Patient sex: F
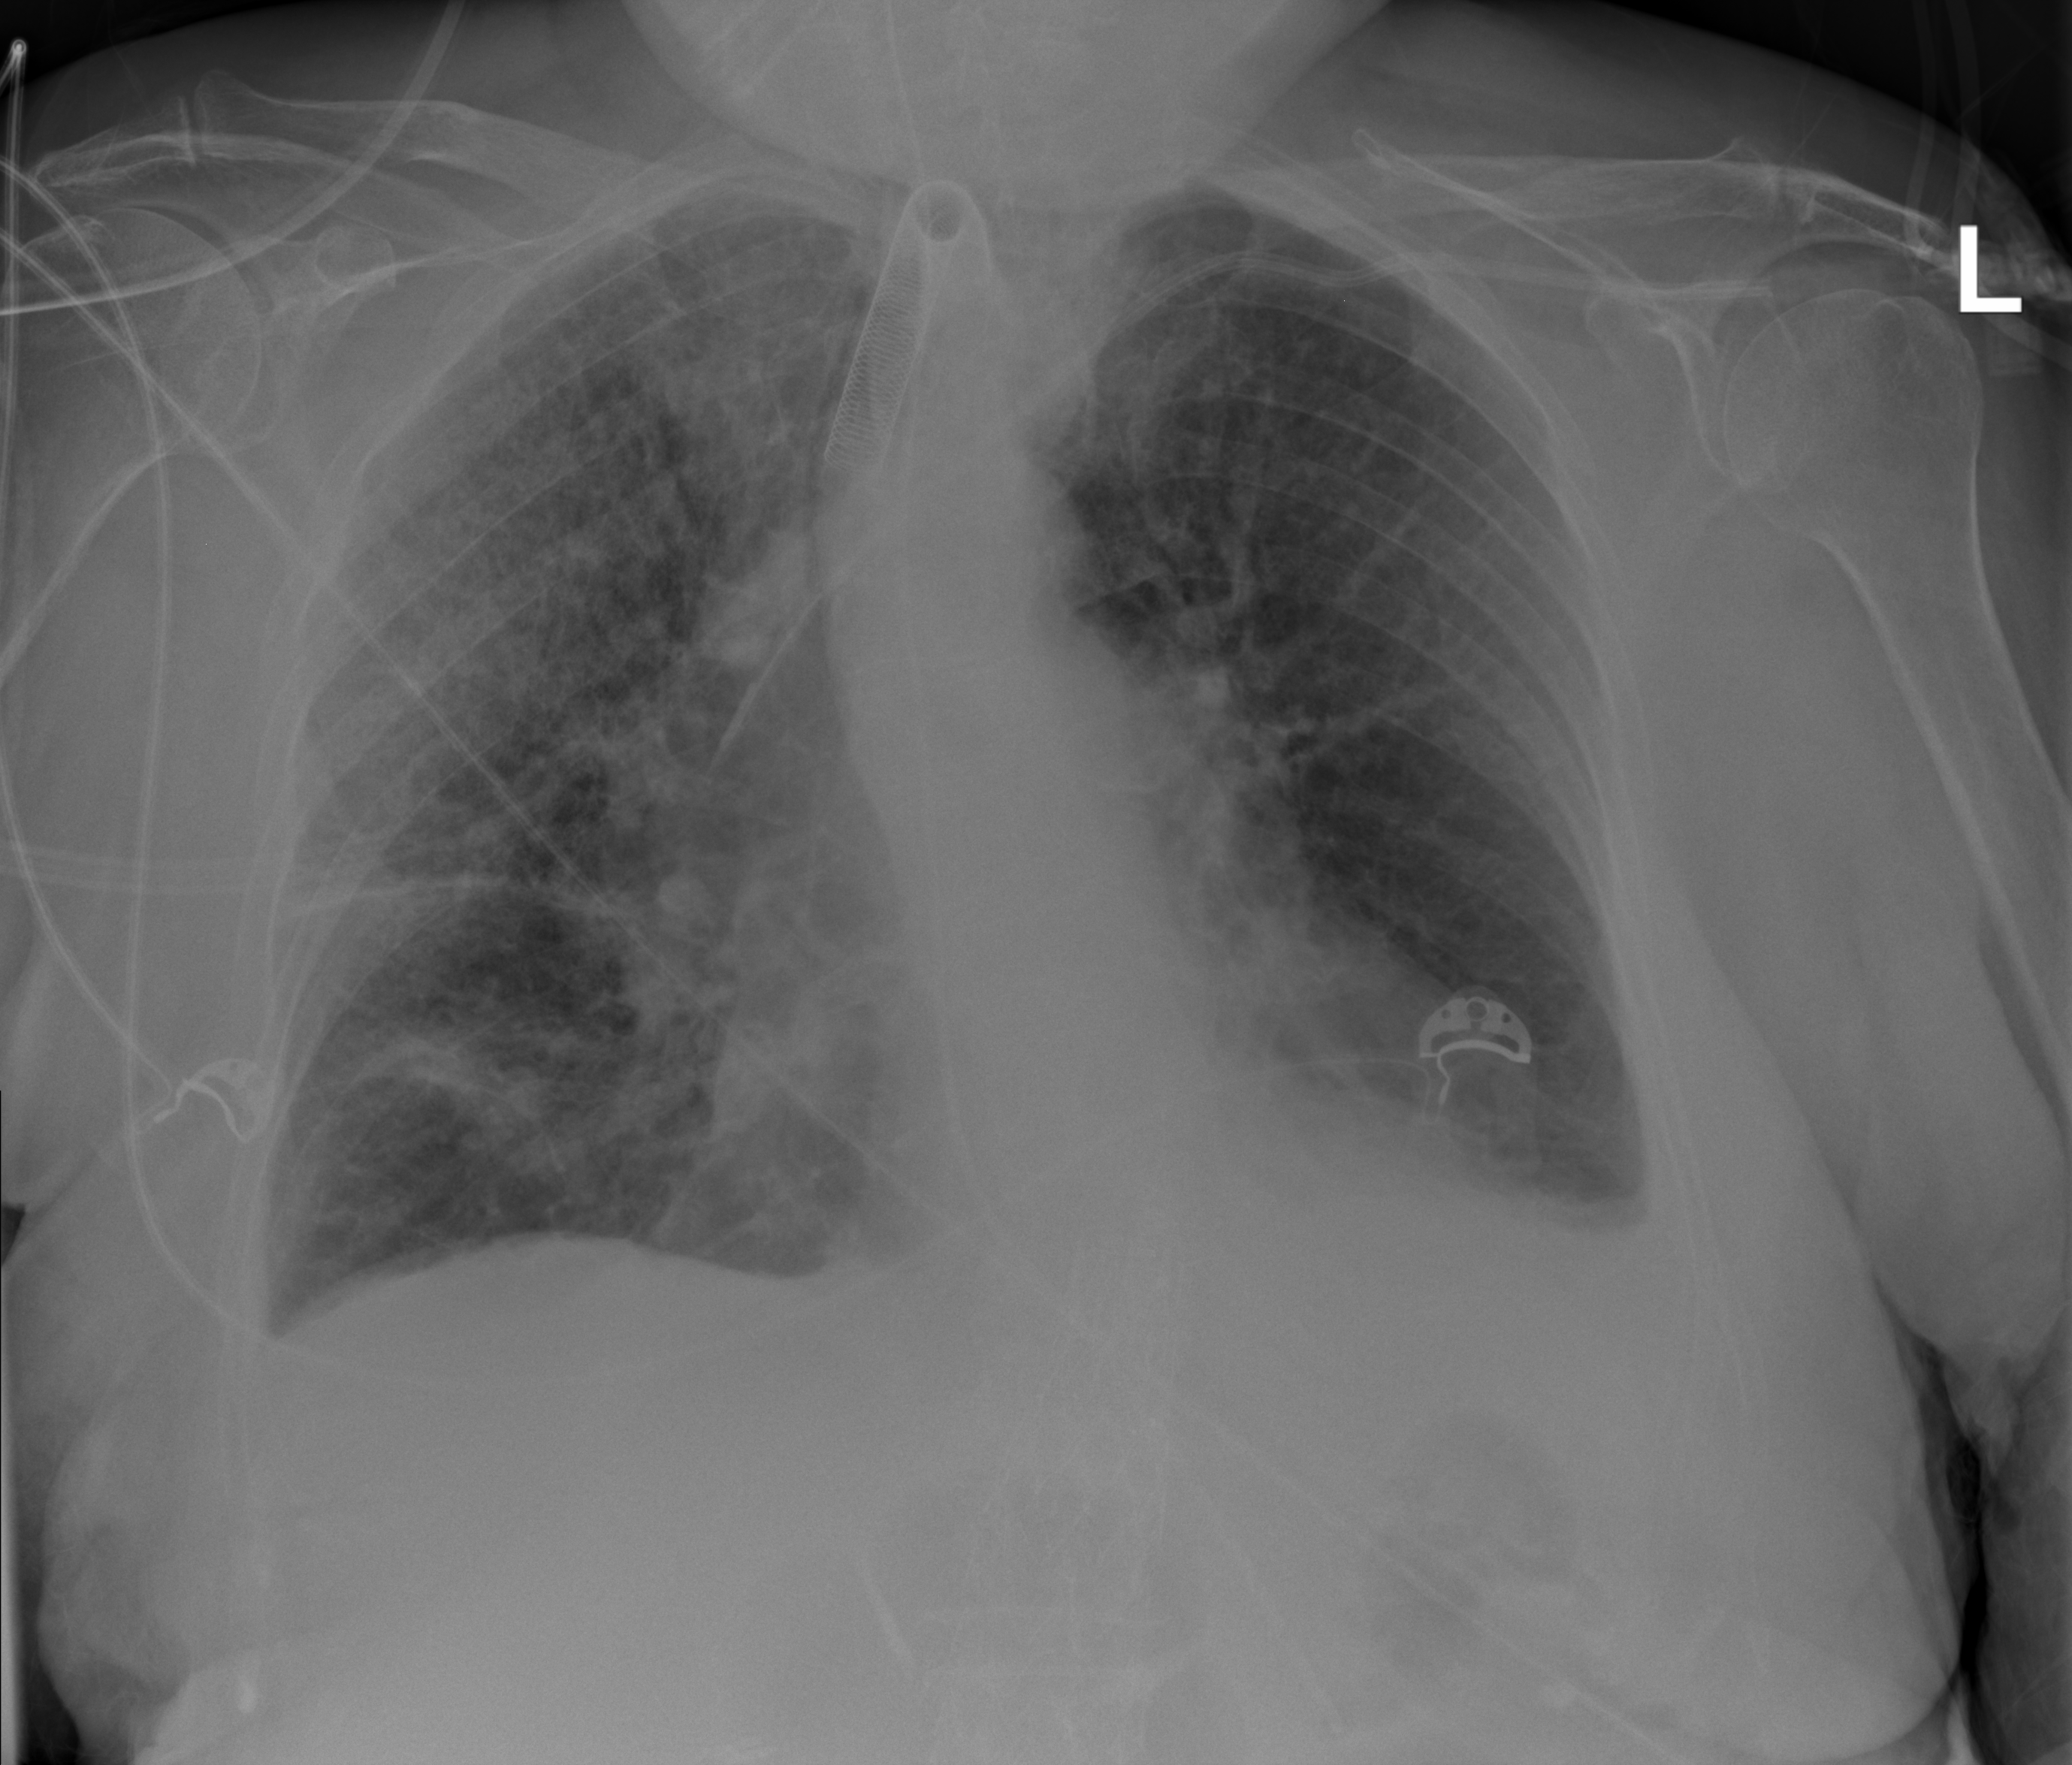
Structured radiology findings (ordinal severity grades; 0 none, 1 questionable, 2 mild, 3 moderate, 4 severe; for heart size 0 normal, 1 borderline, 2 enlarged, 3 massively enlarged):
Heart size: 0
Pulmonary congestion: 2
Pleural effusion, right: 0
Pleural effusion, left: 2
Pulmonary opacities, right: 3
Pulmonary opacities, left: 2
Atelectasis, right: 2
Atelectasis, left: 2